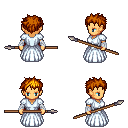
a pixel art fantasy rpg character, female body template, human, tanned skin, underdress, red pants, dark blonde bedhead hairstyle, white cloth bandages, spear, four views (front, back, left, right), 2x2 character sprite sheet, small pixel art, hard edges, no anti-aliasing